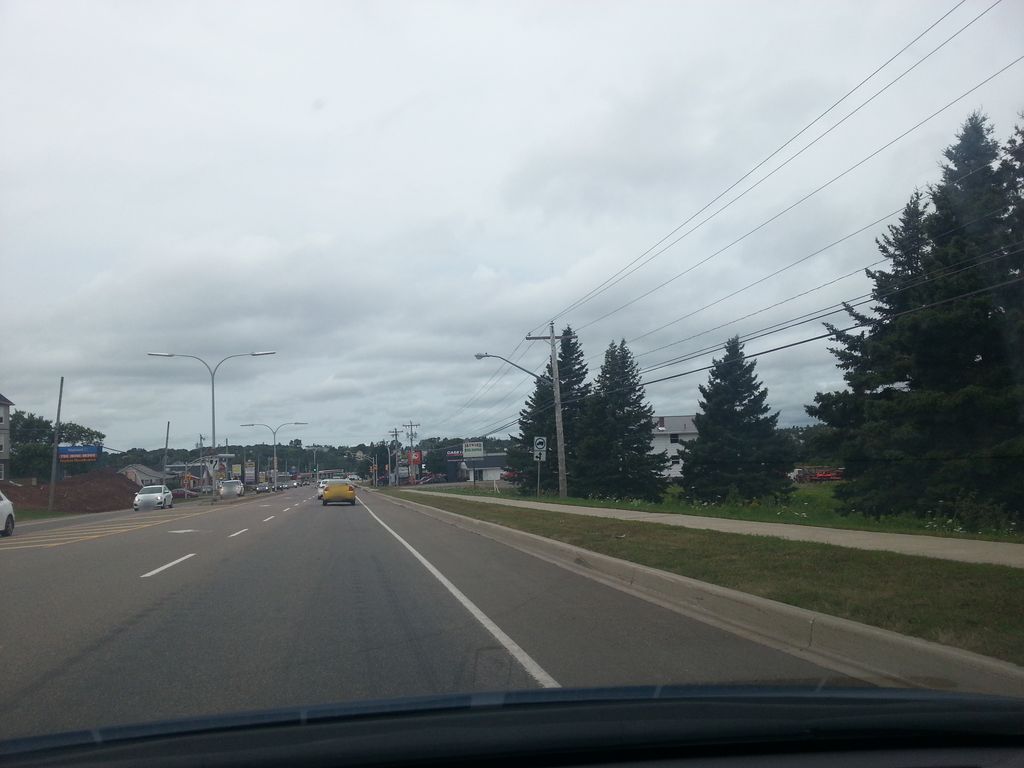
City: charlottetown